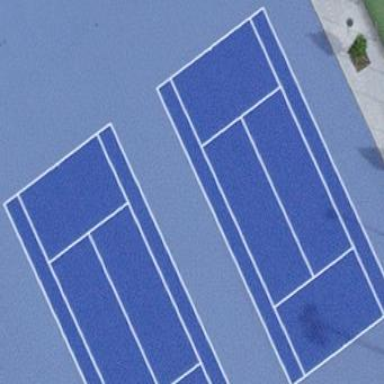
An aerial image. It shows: Tennis court on the leisure land pitch.